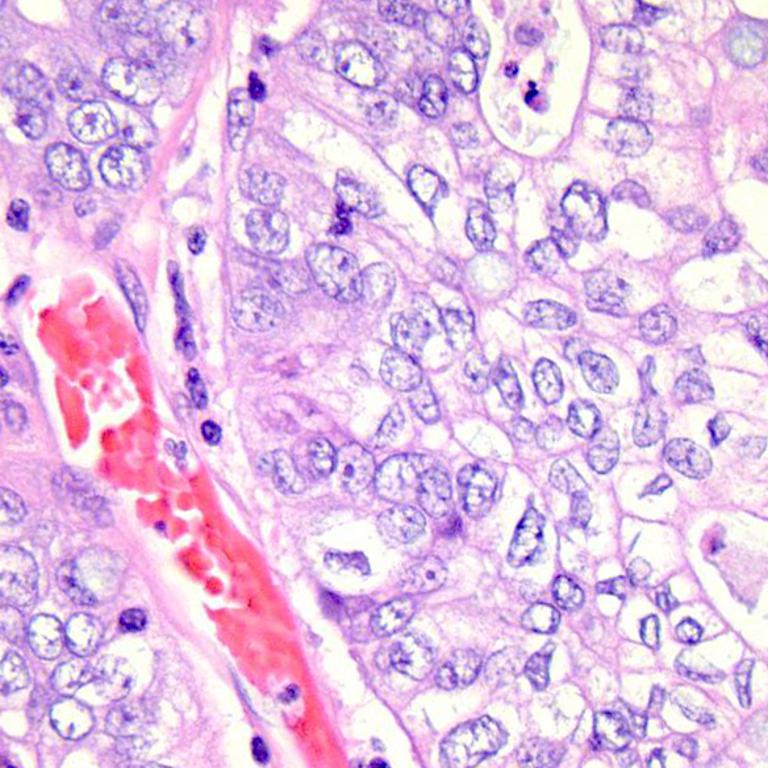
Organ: colon
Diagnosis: adenocarcinomas